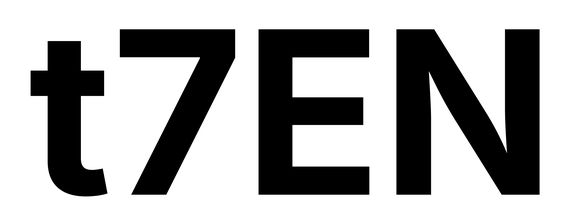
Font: Inter_Bold